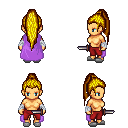
a pixel art fantasy rpg character, female body template, human, tanned skin, lavender cape, red pants, blonde extra-long topknot hairstyle, white cloth bandages, white slippers, dagger, four views (front, back, left, right), 2x2 character sprite sheet, small pixel art, hard edges, no anti-aliasing